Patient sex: M
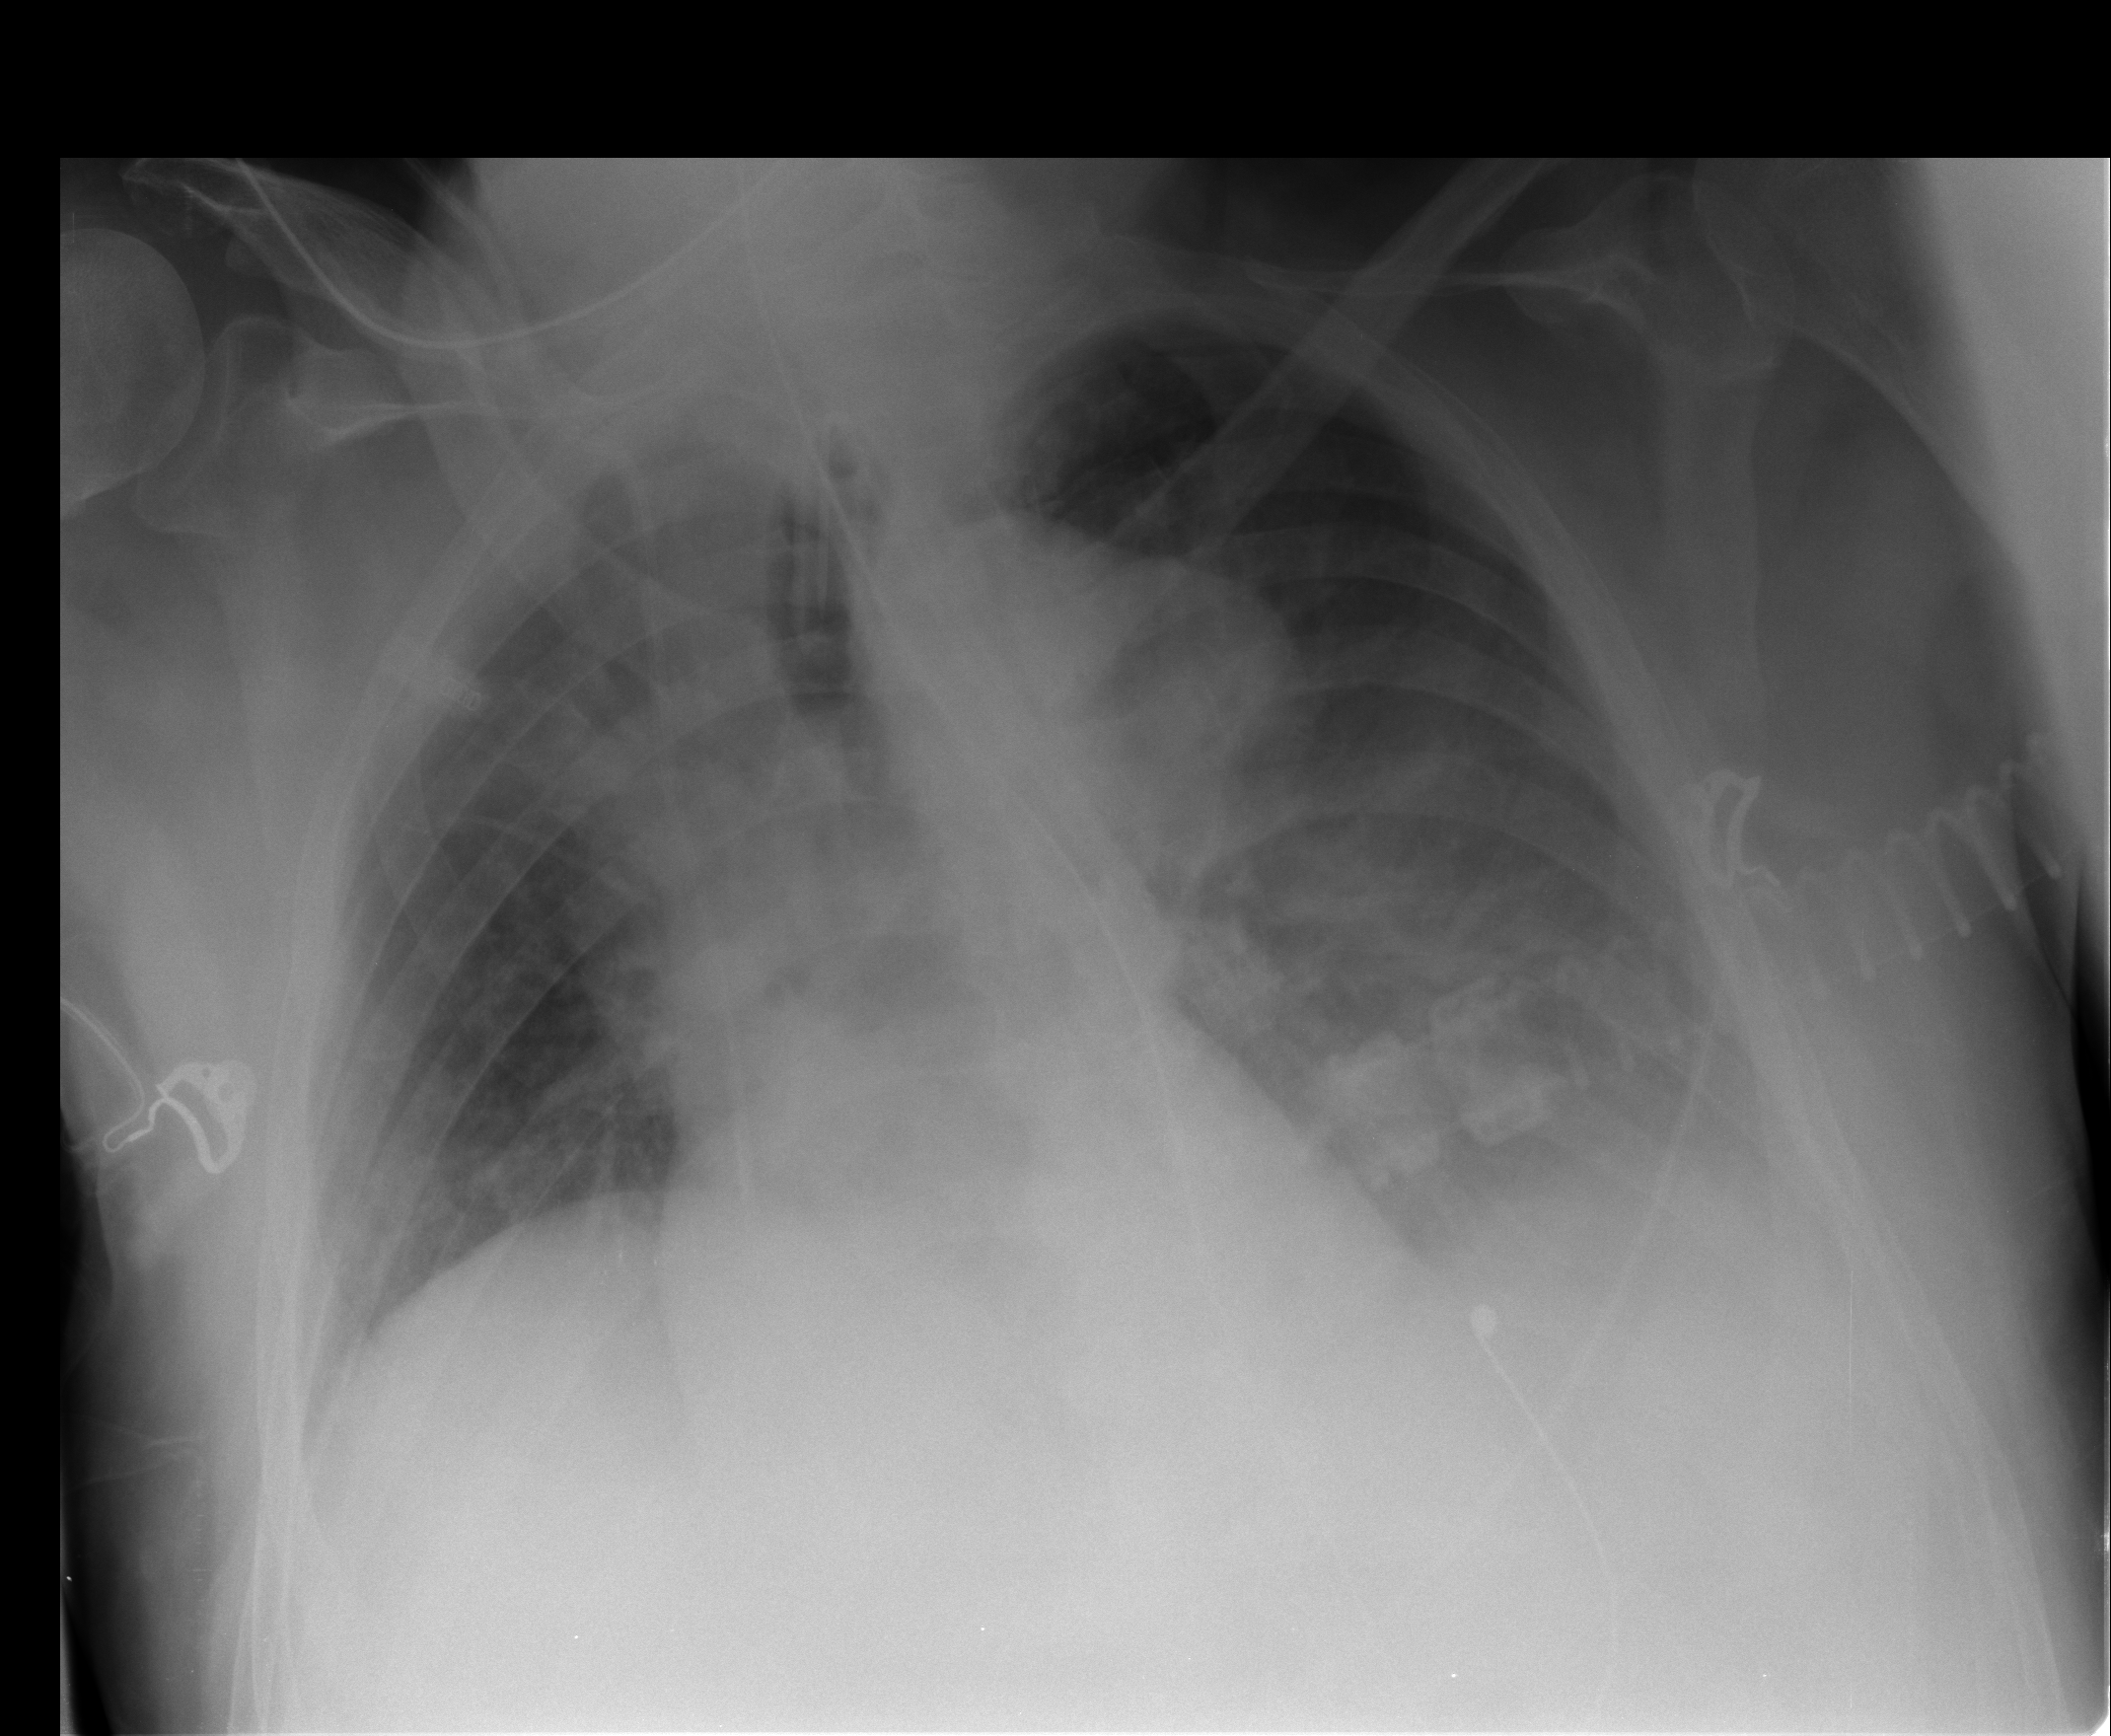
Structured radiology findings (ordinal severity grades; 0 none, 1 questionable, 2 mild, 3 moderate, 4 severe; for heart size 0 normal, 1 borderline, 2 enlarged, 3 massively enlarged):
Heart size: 0
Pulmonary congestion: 2
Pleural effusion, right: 1
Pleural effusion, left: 2
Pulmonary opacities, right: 1
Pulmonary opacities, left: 1
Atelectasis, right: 2
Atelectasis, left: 2